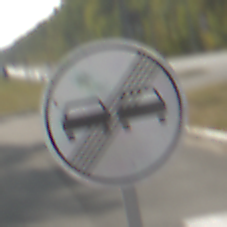
Verkehrszeichen: EndeUeberholverbot
Umgebung: Outdoor, Suburban
Tageszeit: MorningAfternoon
Wetter: Clear
Licht: Natural
Jahreszeit: NotSpecified
Kontrast: HighContrast